Interaction volume radius: 5 \u00c5
Interaction volume height: 20 \u00c5
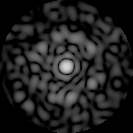
Disorder parameter: 0.7989